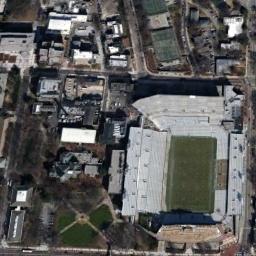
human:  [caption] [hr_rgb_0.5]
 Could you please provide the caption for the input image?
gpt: The stadium is next to some buildings and trees .

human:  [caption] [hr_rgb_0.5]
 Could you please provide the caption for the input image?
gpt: Many buildings are next to the stadium .

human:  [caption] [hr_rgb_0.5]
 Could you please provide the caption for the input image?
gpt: The square gymnasium is enclosed in the middle of a residential area, Next to the lawn .

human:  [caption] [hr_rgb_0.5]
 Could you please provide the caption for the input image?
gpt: This rectangular stadium has dense residential areas on one side .

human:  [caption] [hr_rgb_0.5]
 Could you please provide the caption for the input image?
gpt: There are some buildings beside the stadium .